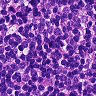
Metastatic tissue present: no